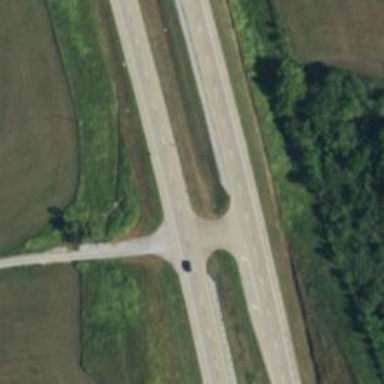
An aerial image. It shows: Trunk link highway.